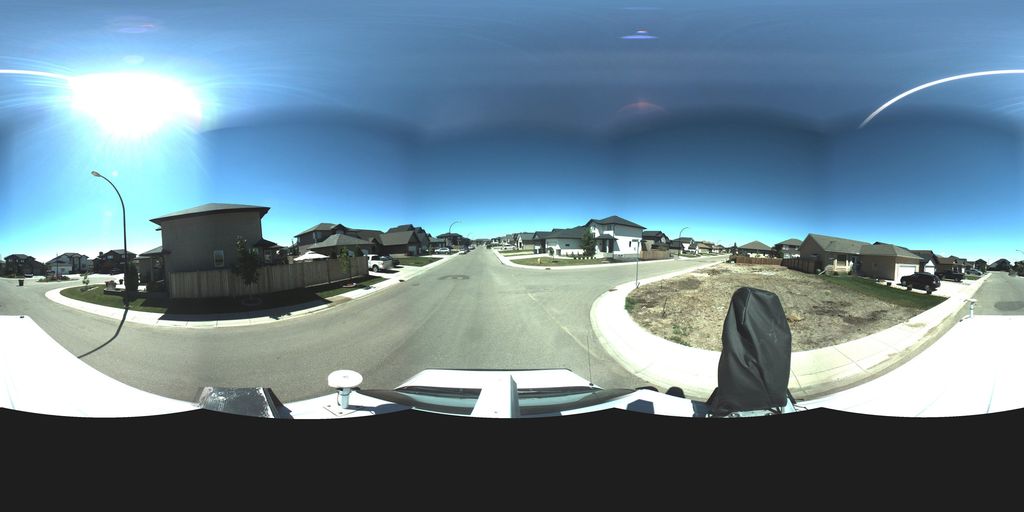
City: saskatoon